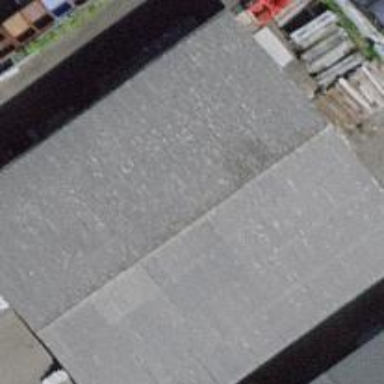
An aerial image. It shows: Car repair shop.